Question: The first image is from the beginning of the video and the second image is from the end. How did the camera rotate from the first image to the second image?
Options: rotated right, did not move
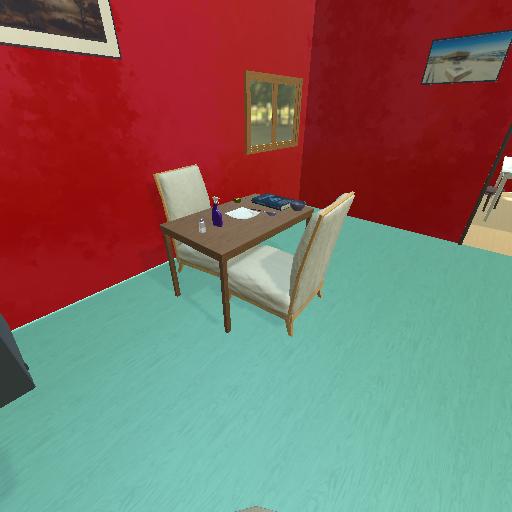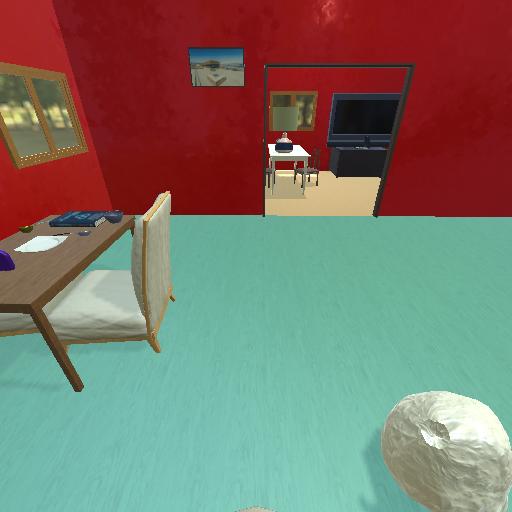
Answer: rotated right